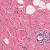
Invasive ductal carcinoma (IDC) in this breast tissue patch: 0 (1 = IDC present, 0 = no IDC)